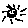
Label: sun